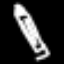
Label: pencil